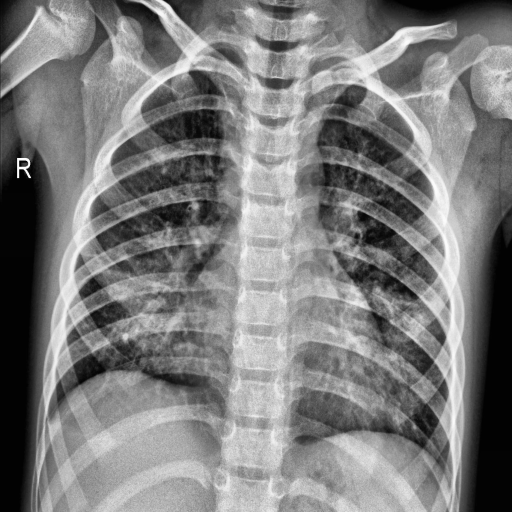
Finding: PNEUMONIA